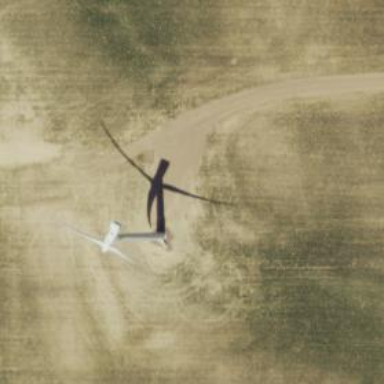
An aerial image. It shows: Wind generator using horizontal axis wind turbines.